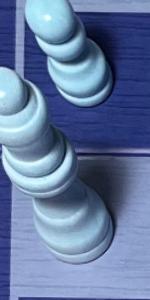
Label: Queen_White